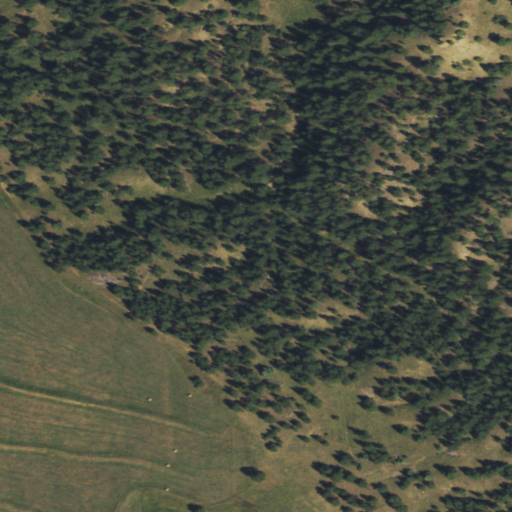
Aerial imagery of ridge(s) in Wyoming named Pine Ridge containing evergreen forest, shrub, pasture, and grassland